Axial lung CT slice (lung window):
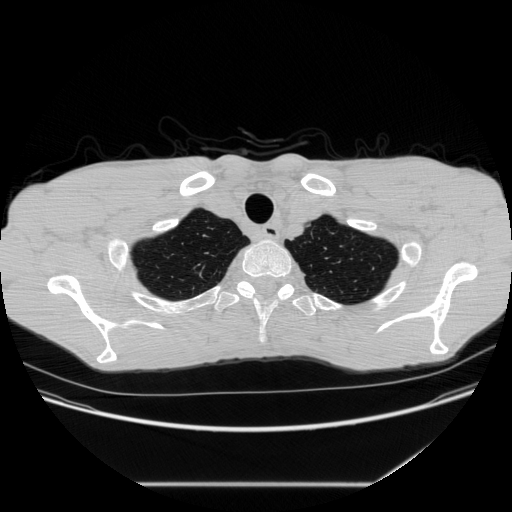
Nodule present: no